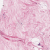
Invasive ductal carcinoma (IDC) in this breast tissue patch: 0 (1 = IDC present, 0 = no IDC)